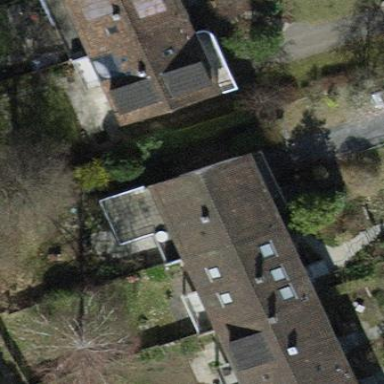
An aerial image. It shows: Building with tile roof.